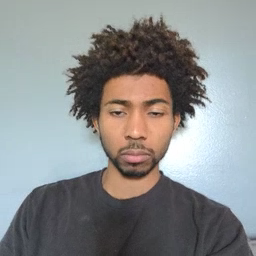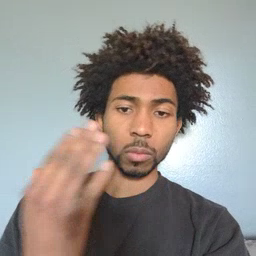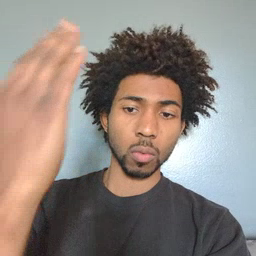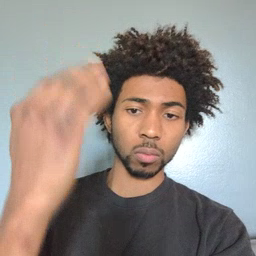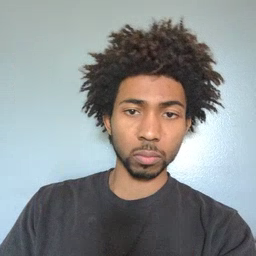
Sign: morning